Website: lowes
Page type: order-tracking
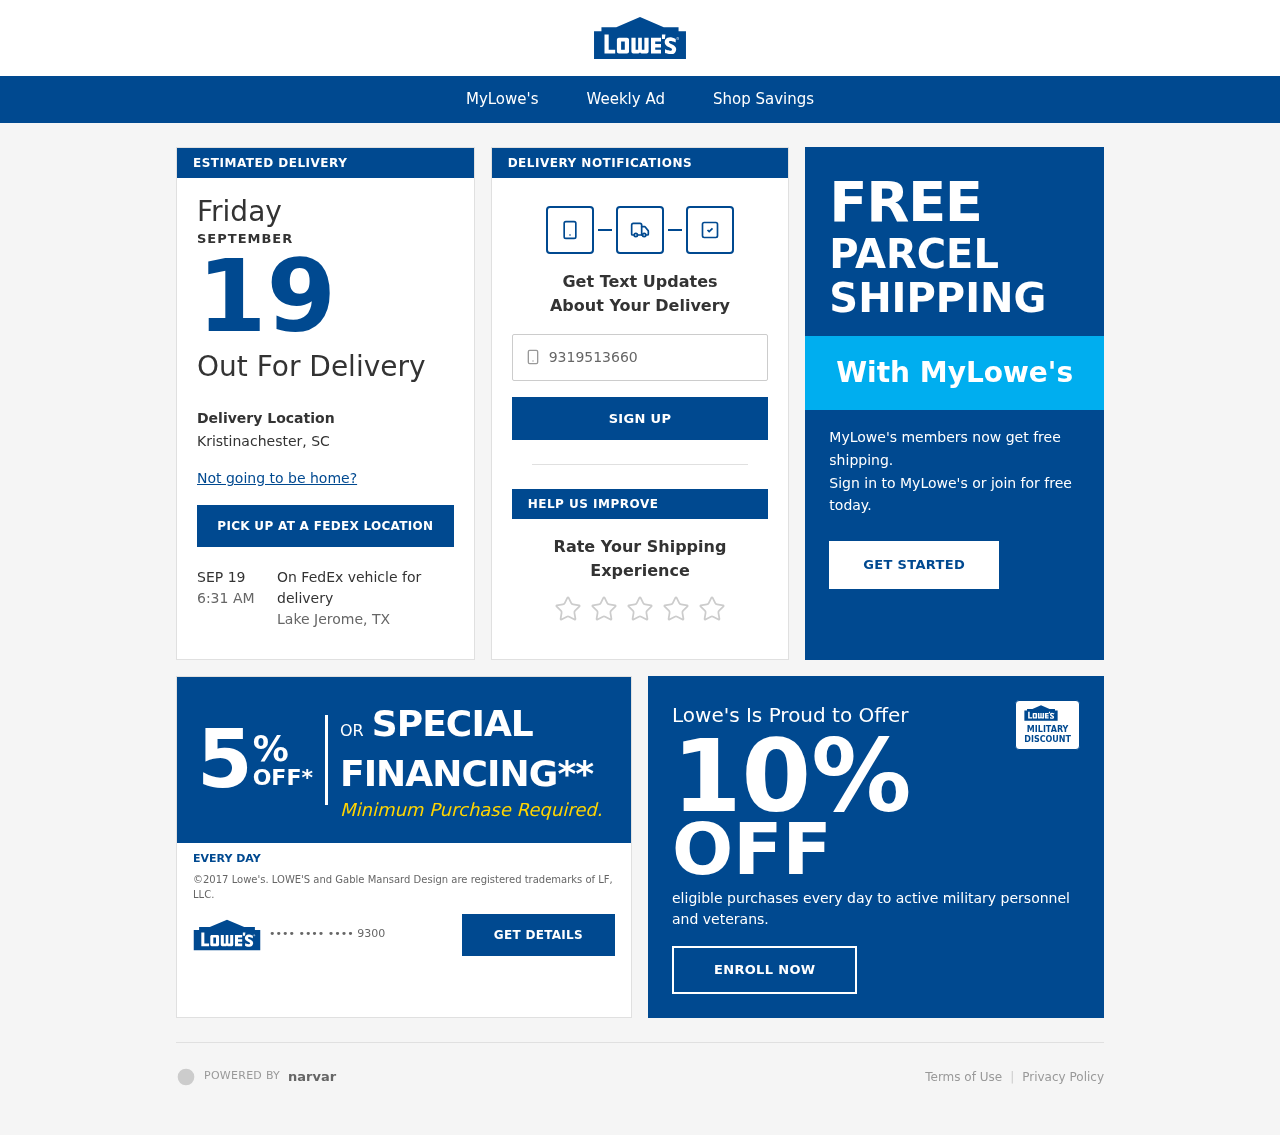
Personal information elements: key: PII_CARD_LAST4
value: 9300
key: PII_PHONE
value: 9319513660
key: PII_CITY_STATE
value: Kristinachester, SC
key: PII_CITY_STATE2
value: Lake Jerome, TX
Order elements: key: ORDER_DELIVERY_DATE
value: SEP 19
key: ORDER_DELIVERY_DATE
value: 6:31 AM
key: ORDER_DELIVERY_DATE
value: SEPTEMBER
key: ORDER_DELIVERY_DATE
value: Friday
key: ORDER_DELIVERY_DATE
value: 19